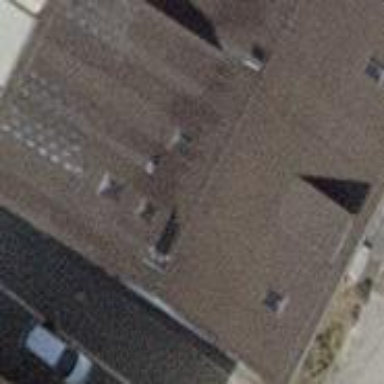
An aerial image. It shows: Gabled roof house.